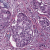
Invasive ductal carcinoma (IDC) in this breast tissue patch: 0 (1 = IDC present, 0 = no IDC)